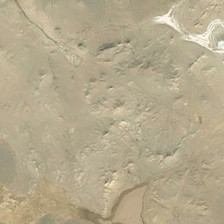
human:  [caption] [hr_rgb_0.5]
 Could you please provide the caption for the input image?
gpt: it is a piece of desert .

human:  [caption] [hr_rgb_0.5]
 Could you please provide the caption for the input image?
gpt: it is a piece of desert .

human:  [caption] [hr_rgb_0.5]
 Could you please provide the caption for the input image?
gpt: it is a piece of desert .

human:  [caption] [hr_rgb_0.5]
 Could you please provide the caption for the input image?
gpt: it is a piece of desert .

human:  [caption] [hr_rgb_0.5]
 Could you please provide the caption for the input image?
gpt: it is a piece of desert .